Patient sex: F
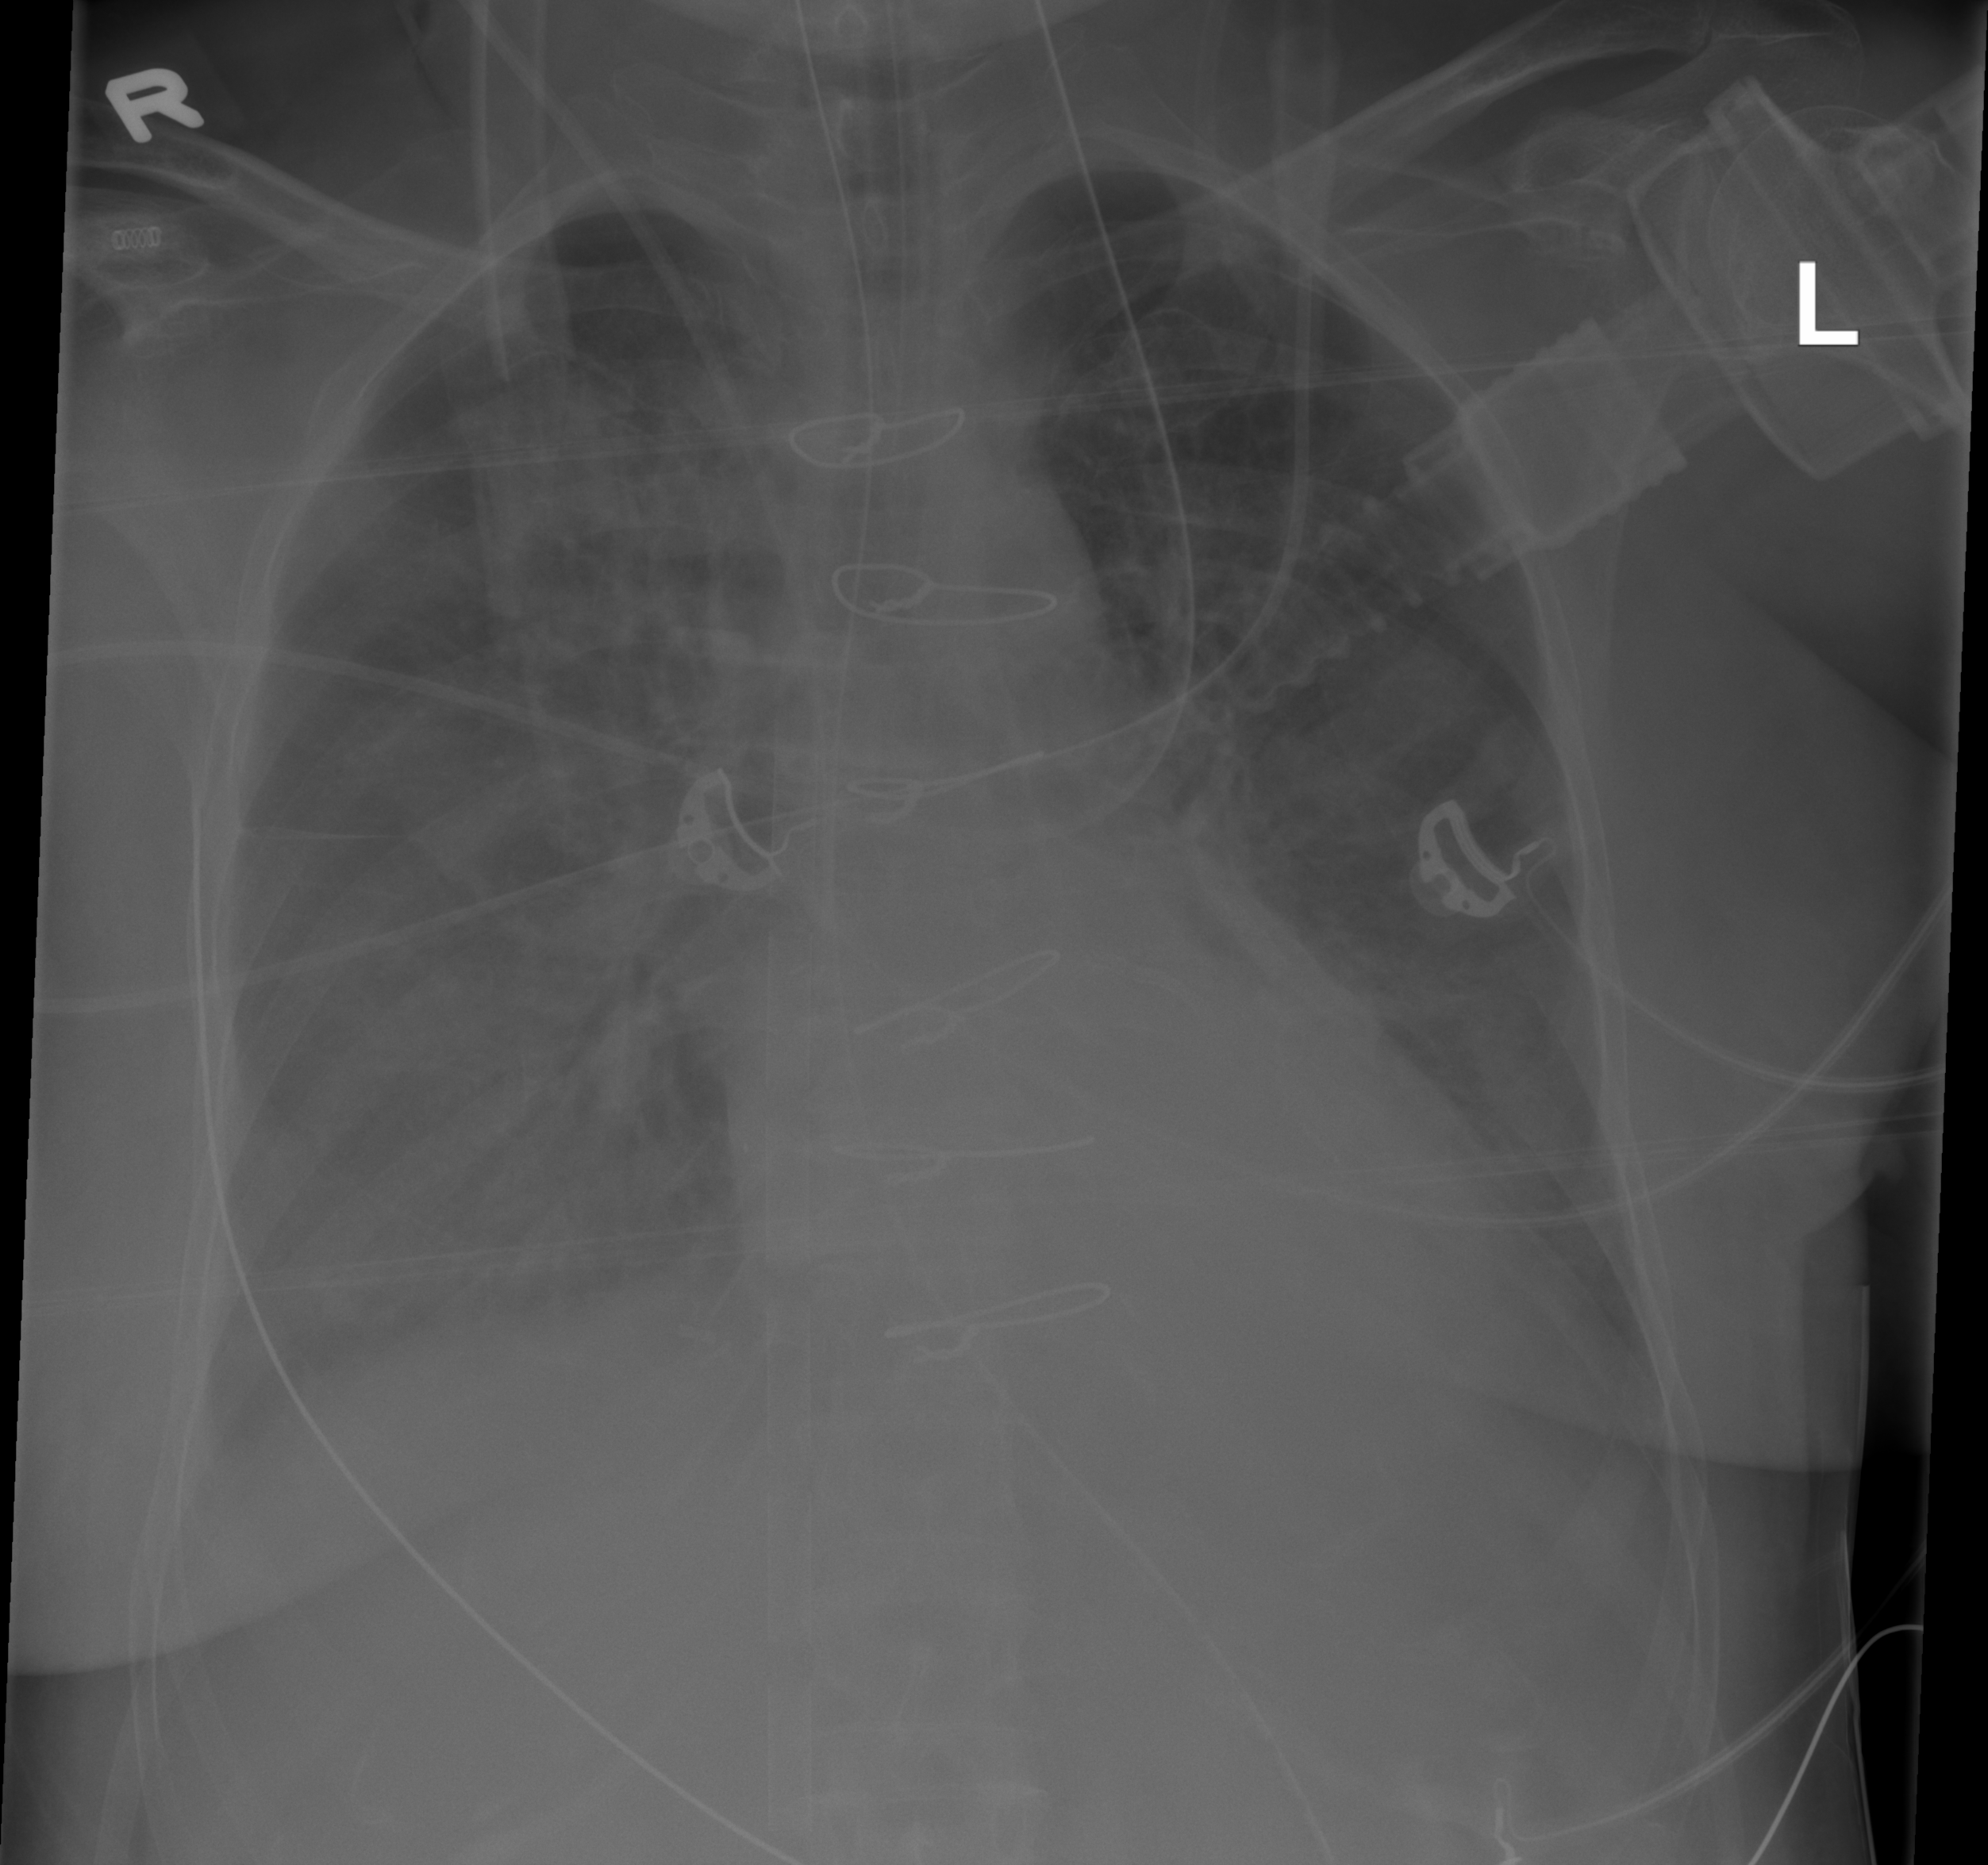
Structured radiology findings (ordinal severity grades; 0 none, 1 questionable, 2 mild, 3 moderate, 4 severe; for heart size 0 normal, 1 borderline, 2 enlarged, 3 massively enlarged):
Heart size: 2
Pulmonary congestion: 3
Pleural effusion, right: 2
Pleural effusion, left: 2
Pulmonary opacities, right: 2
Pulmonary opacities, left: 2
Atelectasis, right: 2
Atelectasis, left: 2